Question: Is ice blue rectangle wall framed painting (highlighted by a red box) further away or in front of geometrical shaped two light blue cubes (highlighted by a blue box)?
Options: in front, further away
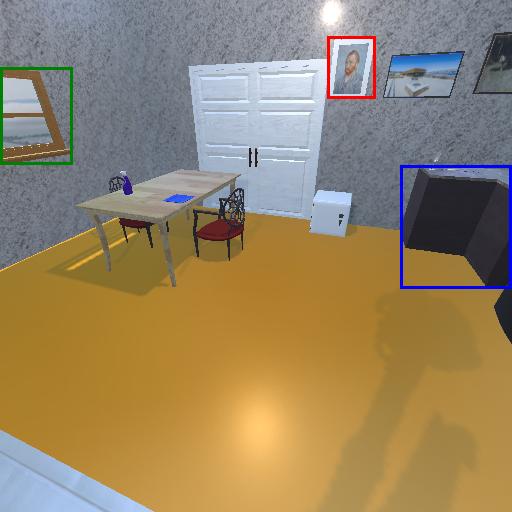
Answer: in front